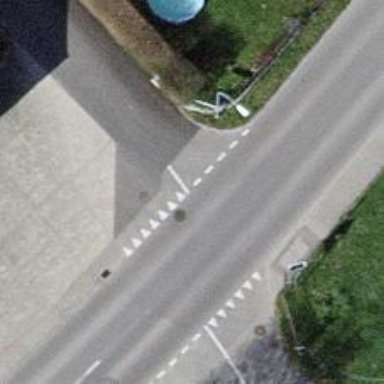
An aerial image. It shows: Road with "give way" sign.